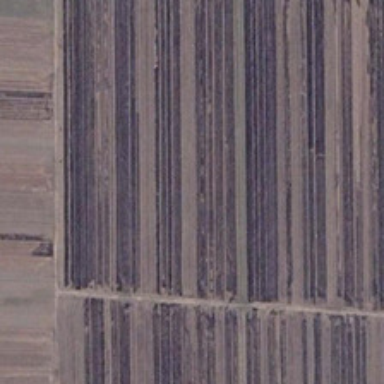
This is a wood .